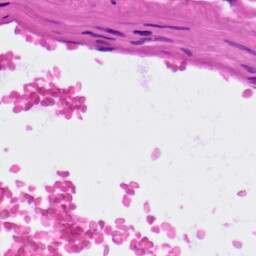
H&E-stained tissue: Lung